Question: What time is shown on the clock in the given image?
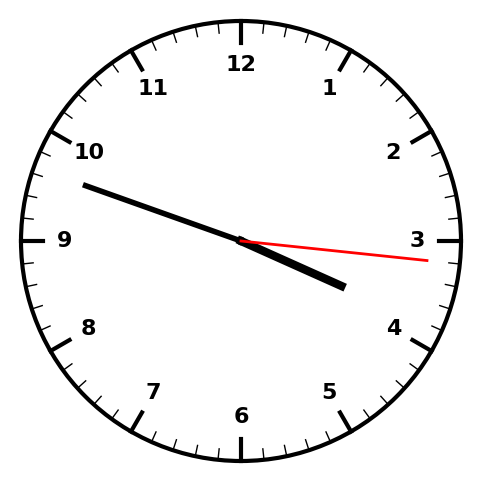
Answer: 03:48:16